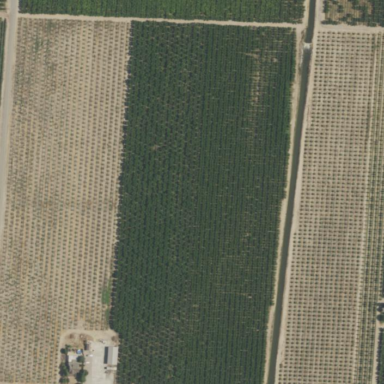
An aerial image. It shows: Orchard.